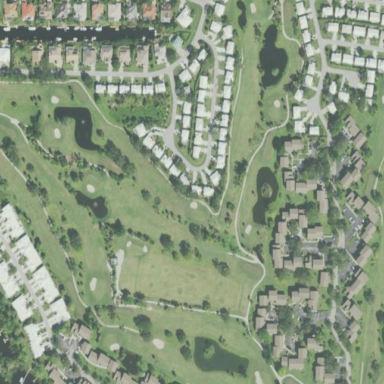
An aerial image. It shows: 18-hole golf course.